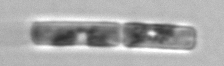
Label: Guinardia_delicatula